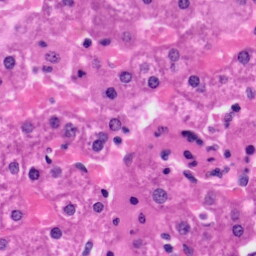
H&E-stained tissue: Liver